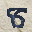
Label: 8